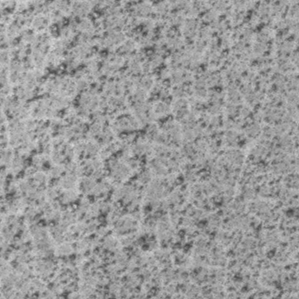
Label: frost